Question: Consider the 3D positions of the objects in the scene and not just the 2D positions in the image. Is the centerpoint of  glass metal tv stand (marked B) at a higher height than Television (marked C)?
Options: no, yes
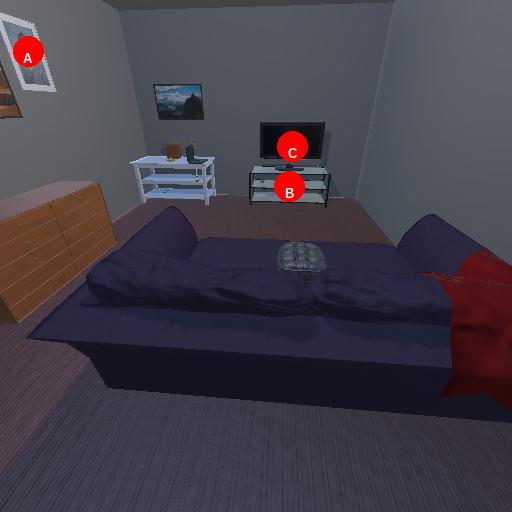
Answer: no